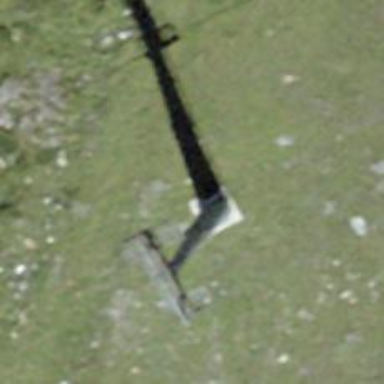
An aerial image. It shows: Pylon used for aerialway.